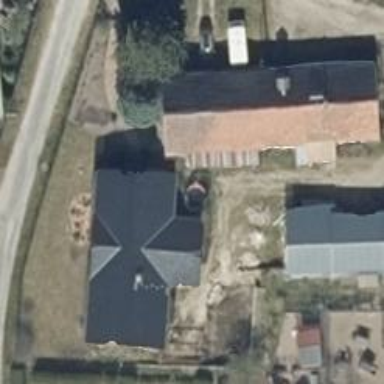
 oriented along the structure. The roof is dark grey in color."